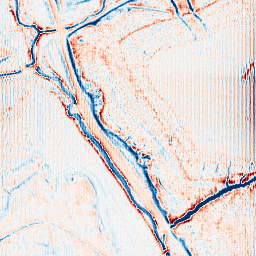
Category: edge_preserving
Decomposition family: anisotropic_diffusion
Decomposition parameters: iterations: 20
kappa: 100
gamma: 0.15
Upsampling method: fft_zeropad
Upsampling parameters: scale: 8
Upsampling scale: 8